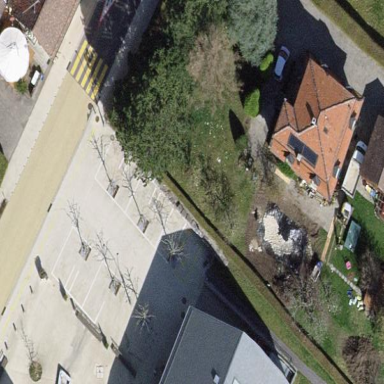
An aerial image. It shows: Parking area.